Question: I have such layout on my screen
Code is ...
'''
<?xml version="1.0" encoding="utf-8"?>
<LinearLayout xmlns:android="http://schemas.android.com/apk/res/android"
android:orientation="vertical"
android:layout_width="fill_parent"
android:layout_height="wrap_content"
android:scrollbars="vertical"
android:scrollbarAlwaysDrawVerticalTrack="true"
android:background="@drawable/s21"
android:id="@+id/instructions_view" >
<TextView
android:id="@+id/main1name"
android:layout_width="fill_parent"
android:layout_height="30dp"
android:layout_gravity="center"
android:text="@string/main1name"
android:textColor="@color/orange5" />
<LinearLayout xmlns:android="http://schemas.android.com/apk/res/android"
xmlns:tools="http://schemas.android.com/tools"
android:layout_width="fill_parent"
android:layout_height="fill_parent"
android:orientation="vertical" >
<LinearLayout xmlns:android="http://schemas.android.com/apk/res/android"
xmlns:tools="http://schemas.android.com/tools"
android:layout_width="fill_parent"
android:layout_height="wrap_content"
android:orientation="horizontal">
<include android:id="@+id/imageView11"
layout="@layout/test_button11"
android:layout_width="fill_parent"
android:layout_height="wrap_content"
android:layout_weight="1"
>
</include>
<include android:id="@+id/imageView12"
layout="@layout/test_button12"
android:layout_width="fill_parent"
android:layout_height="wrap_content"
android:layout_weight="1"
>
</include>
</LinearLayout>
<LinearLayout xmlns:android="http://schemas.android.com/apk/res/android"
xmlns:tools="http://schemas.android.com/tools"
android:layout_width="fill_parent"
android:layout_height="wrap_content"
android:orientation="horizontal">
<include android:id="@+id/imageView13"
layout="@layout/test_button13"
android:layout_width="fill_parent"
android:layout_height="wrap_content"
android:layout_weight="1"
>
</include>
<include android:id="@+id/imageView14"
layout="@layout/test_button14"
android:layout_width="fill_parent"
android:layout_height="wrap_content"
android:layout_weight="1"
>
</include>
</LinearLayout>
<LinearLayout xmlns:android="http://schemas.android.com/apk/res/android"
xmlns:tools="http://schemas.android.com/tools"
android:layout_width="fill_parent"
android:layout_height="wrap_content"
android:orientation="horizontal">
<include android:id="@+id/imageView15"
layout="@layout/test_button15"
android:layout_width="fill_parent"
android:layout_height="wrap_content"
android:layout_weight="1"
>
</include>
<include android:id="@+id/imageView16"
layout="@layout/test_button16"
android:layout_width="fill_parent"
android:layout_height="wrap_content"
android:layout_weight="1"
>
</include>
</LinearLayout>
<LinearLayout xmlns:android="http://schemas.android.com/apk/res/android"
xmlns:tools="http://schemas.android.com/tools"
android:layout_width="fill_parent"
android:layout_height="wrap_content"
android:orientation="horizontal">
<include android:id="@+id/imageView17"
layout="@layout/test_button17"
android:layout_width="fill_parent"
android:layout_height="wrap_content"
android:layout_weight="1"
>
</include>
<include android:id="@+id/imageView18"
layout="@layout/test_button18"
android:layout_width="fill_parent"
android:layout_height="wrap_content"
android:layout_weight="1"
>
</include>
</LinearLayout>
<LinearLayout xmlns:android="http://schemas.android.com/apk/res/android"
xmlns:tools="http://schemas.android.com/tools"
android:layout_width="fill_parent"
android:layout_height="wrap_content"
android:orientation="horizontal">
<include android:id="@+id/imageView19"
layout="@layout/test_button19"
android:layout_width="fill_parent"
android:layout_height="wrap_content"
android:layout_weight="1"
>
</include>
<include android:id="@+id/imageView10"
layout="@layout/test_button10"
android:layout_width="fill_parent"
android:layout_height="wrap_content"
android:layout_weight="1"
>
</include>
</LinearLayout>
</LinearLayout>
'''
Question is - I don't want to have intervals between buttons onLeft,Right,Top and bottom... How could I do it?
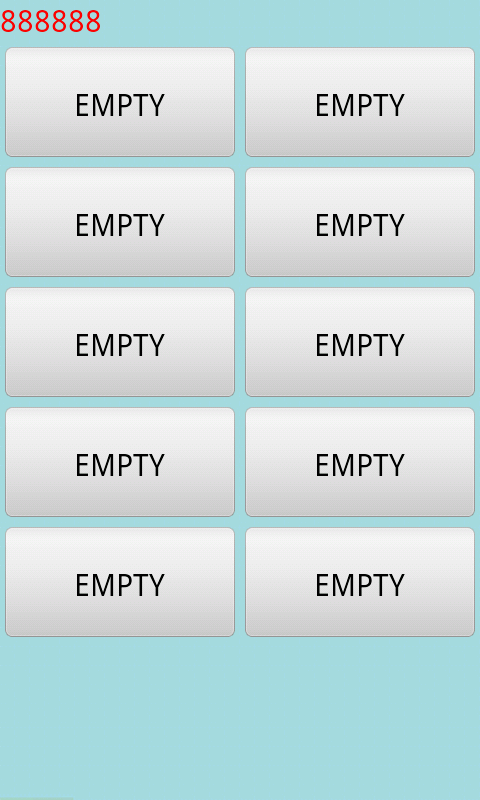
Answer: You can create the same looks like layout via 'TableLayout' with 2 columns and 6 rows. Just fill 'TableLayout' with buttons. And if you want do delete paddings between buttons you should put custom drawables into backgrounds of your buttons (default button background have paddings and margins by default).